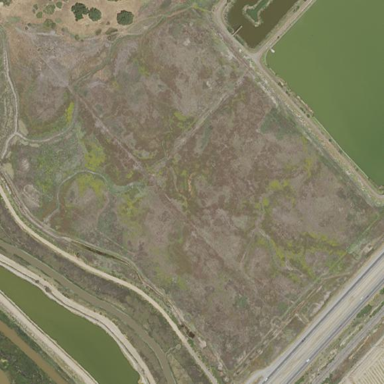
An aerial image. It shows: Swamp in wetland area.